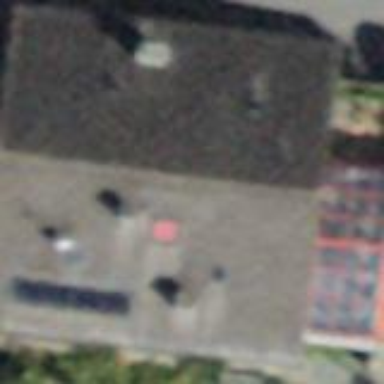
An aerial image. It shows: Gabled roof house.